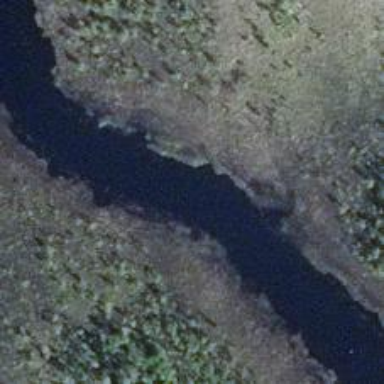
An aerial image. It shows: Beautiful river scene.